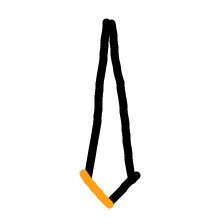
Shape: kite